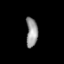
Tissue: lung
Cell type: Endothelial cells
Senescence score: 0.6118
Nuclear area (px): 331
Mean DAPI intensity: 150.779